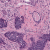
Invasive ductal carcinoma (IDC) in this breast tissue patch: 1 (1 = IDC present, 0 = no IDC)